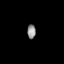
Tissue: prostate
Cell type: T cells
Senescence score: 0.7333
Nuclear area (px): 119
Mean DAPI intensity: 143.479